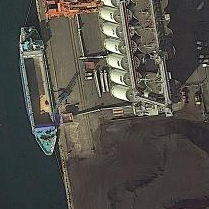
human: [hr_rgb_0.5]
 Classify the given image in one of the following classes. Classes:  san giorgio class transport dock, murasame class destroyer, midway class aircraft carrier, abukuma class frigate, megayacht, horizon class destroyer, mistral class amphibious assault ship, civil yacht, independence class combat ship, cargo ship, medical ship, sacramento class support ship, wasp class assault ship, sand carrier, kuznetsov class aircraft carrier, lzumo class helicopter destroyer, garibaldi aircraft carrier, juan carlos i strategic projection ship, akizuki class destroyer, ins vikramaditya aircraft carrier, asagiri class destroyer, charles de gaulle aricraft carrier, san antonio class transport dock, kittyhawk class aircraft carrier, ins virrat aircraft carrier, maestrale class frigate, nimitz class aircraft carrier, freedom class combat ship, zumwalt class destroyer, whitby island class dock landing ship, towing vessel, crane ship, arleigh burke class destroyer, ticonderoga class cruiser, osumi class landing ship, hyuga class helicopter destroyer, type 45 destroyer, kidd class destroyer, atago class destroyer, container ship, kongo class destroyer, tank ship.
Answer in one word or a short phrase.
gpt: Sand carrier